Question: I am having a lot of difficulty getting trace logs in an Azure WorkerRole written to local development storage (with the ultimate goal being Azure storage once deployed). I have googled for days and keep finding plenty of examples like this <URL>. Unfortunately, even though that discussion is as recent as March of 2015, it still references a solution that is apparently not supported. The code line
'''
DiagnosticMonitorConfiguration diagnosticConfiguration = DiagnosticMonitor.GetDefaultInitialConfiguration();
'''
uses the DiagnosticMonitor class which is apparently now deprecated. I am either not googling the correct things, or there is a startling lack of information on how to configure trace logs in the "newest" supportable fashion. I can find plenty of information on the old "deprecated" way.
Here is what I have so far. The app.config for my worker role has this section defined:
'''
<system.diagnostics>
<trace>
<listeners>
<add type="Microsoft.WindowsAzure.Diagnostics.DiagnosticMonitorTraceListener, Microsoft.WindowsAzure.Diagnostics, Version=2.5.0.0, Culture=neutral, PublicKeyToken=31bf3856ad364e35" name="AzureDiagnostics">
<filter type="" />
</add>
</listeners>
</trace>
</system.diagnostics>
'''
In fact, that was automatically added by the template that created the WorkerRole. I didn't manually do anything with that section.
The WorkerRole section in ServiceConfiguration.csdef looks like this:
'''
<WorkerRole name="Processor" vmsize="Small">
<ConfigurationSettings>
<Setting name="Microsoft.WindowsAzure.Plugins.Diagnostics.ConnectionString" />
</ConfigurationSettings>
</WorkerRole>
'''
And the related Role section in ServiceConfiguration.Local.cscfg looks like this:
'''
<Role name="Processor">
<Instances count="1" />
<ConfigurationSettings>
<Setting name="Microsoft.WindowsAzure.Plugins.Diagnostics.ConnectionString" value="UseDevelopmentStorage=true" />
</ConfigurationSettings>
</Role>
'''
Then I have a Trace statement in one of the classes in my WorkerRole project that looks like this:
'''
Trace.TraceInformation("Handling event");
'''
The diagnostics.wadcfgx associated with the WorkerRole in the cloud project looks like this:
'''
<?xml version="1.0" encoding="utf-8"?>
<DiagnosticsConfiguration xmlns="http://schemas.microsoft.com/ServiceHosting/2010/10/DiagnosticsConfiguration">
<PublicConfig xmlns="http://schemas.microsoft.com/ServiceHosting/2010/10/DiagnosticsConfiguration">
<WadCfg>
<DiagnosticMonitorConfiguration overallQuotaInMB="4096">
<DiagnosticInfrastructureLogs scheduledTransferLogLevelFilter="Verbose" />
<Directories scheduledTransferPeriod="PT1M">
<IISLogs containerName="wad-iis-logfiles" />
<FailedRequestLogs containerName="wad-failedrequestlogs" />
</Directories>
<PerformanceCounters scheduledTransferPeriod="PT1M">
<PerformanceCounterConfiguration counterSpecifier="\Memory\Available MBytes" sampleRate="PT3M" />
<PerformanceCounterConfiguration counterSpecifier="\Web Service(_Total)\ISAPI Extension Requests/sec" sampleRate="PT3M" />
<PerformanceCounterConfiguration counterSpecifier="\Web Service(_Total)\Bytes Total/Sec" sampleRate="PT3M" />
<PerformanceCounterConfiguration counterSpecifier="\ASP.NET Applications(__Total__)\Requests/Sec" sampleRate="PT3M" />
<PerformanceCounterConfiguration counterSpecifier="\ASP.NET Applications(__Total__)\Errors Total/Sec" sampleRate="PT3M" />
<PerformanceCounterConfiguration counterSpecifier="\ASP.NET\Requests Queued" sampleRate="PT3M" />
<PerformanceCounterConfiguration counterSpecifier="\ASP.NET\Requests Rejected" sampleRate="PT3M" />
<PerformanceCounterConfiguration counterSpecifier="\Processor(_Total)\% Processor Time" sampleRate="PT3M" />
</PerformanceCounters>
<WindowsEventLog scheduledTransferPeriod="PT1M">
<DataSource name="Application!*" />
</WindowsEventLog>
<CrashDumps dumpType="Full">
<CrashDumpConfiguration processName="WaAppAgent.exe" />
<CrashDumpConfiguration processName="WaIISHost.exe" />
<CrashDumpConfiguration processName="WindowsAzureGuestAgent.exe" />
<CrashDumpConfiguration processName="WaWorkerHost.exe" />
<CrashDumpConfiguration processName="DiagnosticsAgent.exe" />
<CrashDumpConfiguration processName="w3wp.exe" />
</CrashDumps>
<Logs scheduledTransferPeriod="PT1M" scheduledTransferLogLevelFilter="Verbose" />
</DiagnosticMonitorConfiguration>
</WadCfg>
<StorageAccount>teststorage</StorageAccount>
</PublicConfig>
<PrivateConfig xmlns="http://schemas.microsoft.com/ServiceHosting/2010/10/DiagnosticsConfiguration">
<StorageAccount name="teststorage" endpoint="https://core.windows.net/" />
</PrivateConfig>
<IsEnabled>true</IsEnabled>
</DiagnosticsConfiguration>
'''
Azure storage and compute emulator are successfully started when I run the application in Visual Studio. With all of that, I would expect to go to Server Explorer in Visual Studio, expand the Azure node all the way down to Storage. Go to the (Development) node and see that there is a table under the Tables node containing my trace logs, but there is nothing there.

Clearly I am doing something wrong and have yet to find documentation clear enough, either blog or Microsoft, that explains how to get this working. So here I am asking what would seem to be something relatively simple.
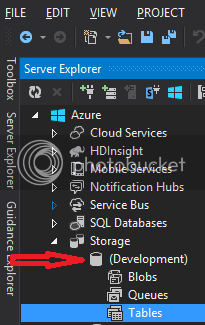
Answer: You're using SDK Version 2.5/2.5.1 and it does not support diagnostics in emulator. Please see this link for breaking changes: <URL>. From this link:
> Diagnostics logs are not collected in the Azure compute emulator - For
projects that target the Azure SDK version 2.5, the Azure compute
emulator no longer supports the collection of diagnostics logs,
including performance counters, infrastructure logs, IIS logs, and
event logs. In addition, logs are no longer stored in Azure storage or
development storage. You can continue to view application logs in the
Visual Studio Output window or the compute emulator. This only affects
projects that target Azure SDK version 2.5; projects that continue to
target Azure SDK 2.4 are not affected.
So, as of today your options are:
- - -